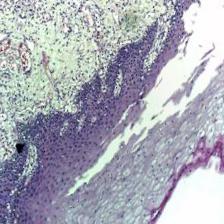
Diagnosis: Normal